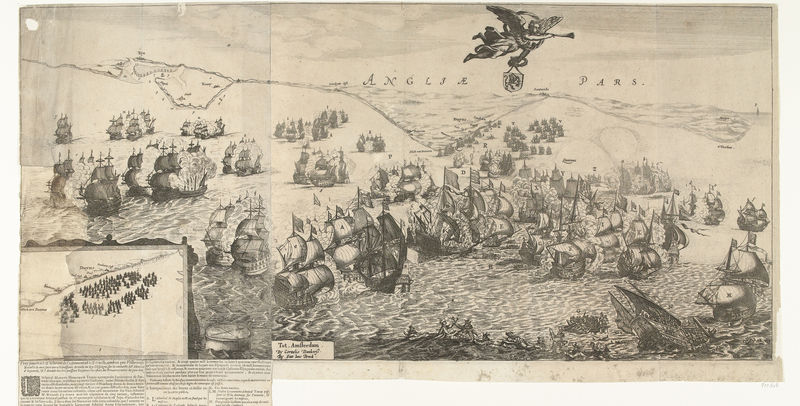
Titel: Zeeslag bij Duins
Standort: Amsterdam
Institution: Rijksmuseum
Schlagwörter: bateaux, marine, gravure, ange, armee, voiles, combat, armes, angleterre, trompette, naval, troupes, angel, sea, boats, legende, amsterdam, ecusson, map, old, pars, trumpet, war, legend, renommee, frontiere